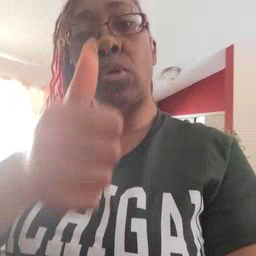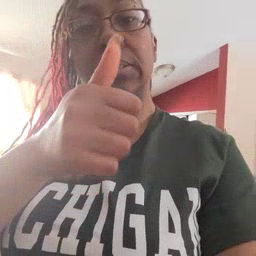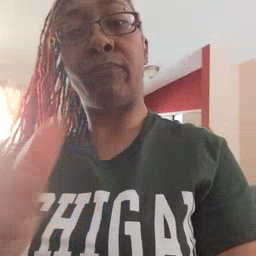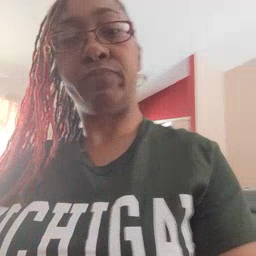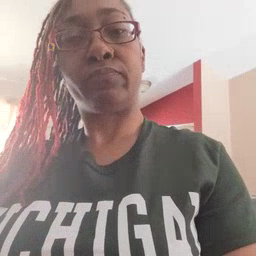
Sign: yourself